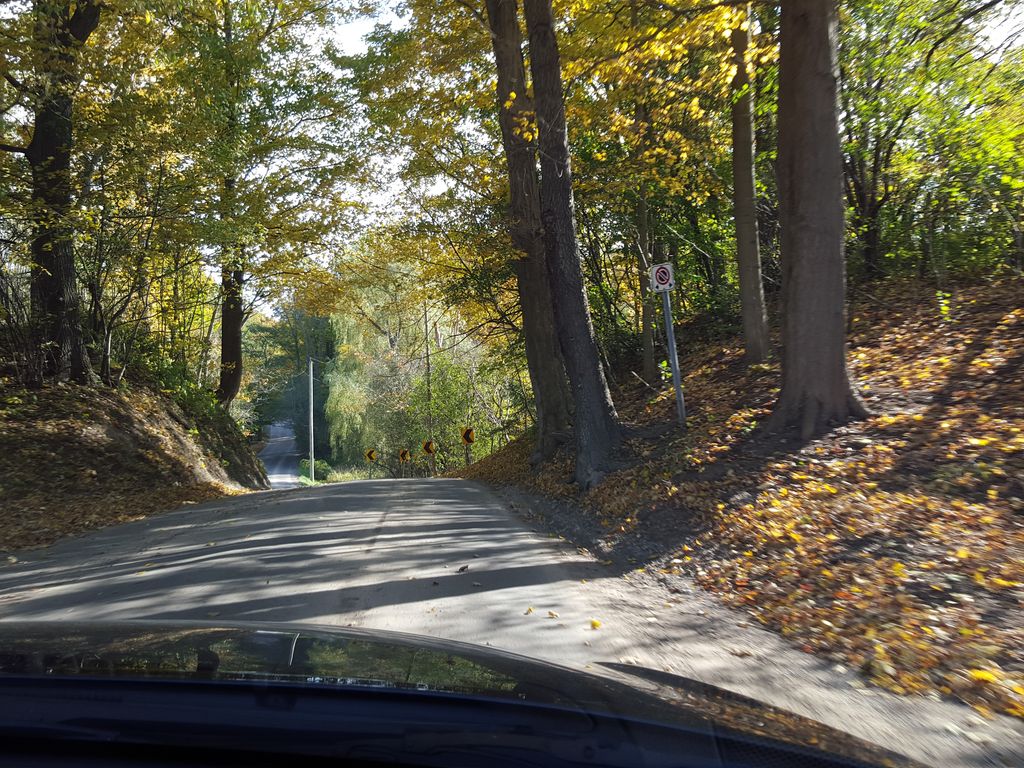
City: hamilton